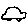
Label: car